Question: I have an iOS project that builds and runs fine, but the "Clean Build Folder..." option is disabled. As a matter of fact, it is disabled in all of my projects (all iOS, some in workspaces).
They have not been upgraded from previous Xcode version as discussed in <URL>.

To See the 'Clean Build Folder...' option, hold the option key while viewing the Product menu.
What can I do to enable it?
## Update:
Almost a year later. Currently on Xcode 6.3. Still no luck.
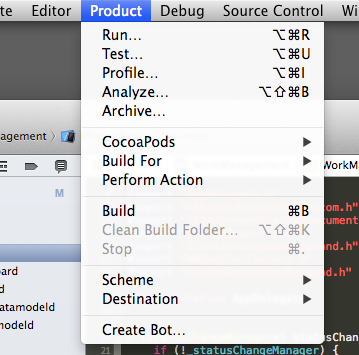
Answer: I tried the following steps.
Preference --> Locations -->
For derived data, click "Advanced".
Inside build location, choose "Unique".
The "Clear Build Folder" button appears again.